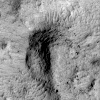
Atmospheric dust classification: not_dusty